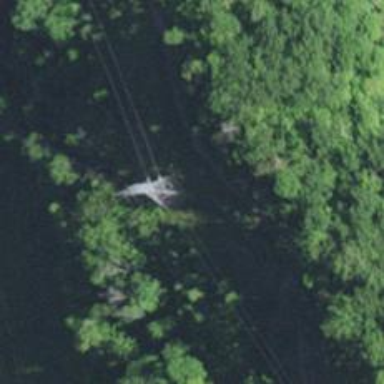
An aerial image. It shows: Power tower.